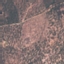
Land use / land cover class: PermanentCrop